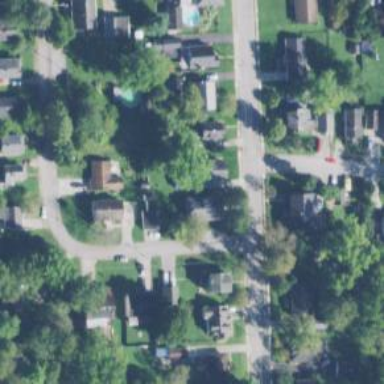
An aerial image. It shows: Tertiary road surrounded by residential properties.